Question: I'm trying to use 'GridControl' from DevExpress but I can't do the same thing I usually do in 'ListView' with a 'GridView' 'View'.
I did both aproach. Using 'DisplayMemberBinding' and 'CellTemplate'. Both show nothing. Code below (I removed some columns):
'''
<dxg:GridControl ItemsSource="{Binding}" Name="gridControl1">
<dxg:GridControl.Columns>
<dxg:GridColumn Header="Teste" DisplayMemberBinding="{Binding DataNascimento}"/>
<dxg:GridColumn Header="Nome">
<dxg:GridColumn.CellTemplate>
<DataTemplate>
<TextBlock Text="{Binding Nome}"/>
</DataTemplate>
</dxg:GridColumn.CellTemplate>
</dxg:GridColumn>
</dxg:GridControl.Columns>
<dxg:GridControl.View>
<dxg:TableView Name="tableView1" AutoWidth="True" />
</dxg:GridControl.View>
</dxg:GridControl>
'''
It is shown like this image:

You can see my columns but no data. I bound 3 items and it shows 3 rows. The data itself is bound but looks like the template was not shown.
I tried the same aproach of <URL> question but not work for me.
My class have 'INotifyPropertyChanged' and I used an 'ObservableCollection<T>' before bindind to the 'GridControl'.
The only way it works is if I remove almost all code and change the 'AutoPopulateColumns' to 'True'. But in some cases I want a custom format and cannot achieve with this option.
I did this in Design mode and works:
'''
<dxg:GridColumn FieldName="DataNascimento" Name="gridColumn3">
<dxg:GridColumn.EditSettings>
<dxe:TextEditSettings DisplayFormat="{}{0:dd/MM/yyyy HH:mm:ss}" />
</dxg:GridColumn.EditSettings>
</dxg:GridColumn>
'''
Tried the same aproach '@blindmeis' suggests with grid and it works like I spected:
'''
<DataGrid AutoGenerateColumns="False" Grid.Row="2" ItemsSource="{Binding}">
<DataGrid.Columns>
<DataGridTextColumn Binding="{Binding DataNascimento}" Header="Nascimento" />
<DataGridTextColumn Binding="{Binding Nome}" Header="Header" />
<DataGridTemplateColumn Header="Teste">
<DataGridTemplateColumn.CellTemplate>
<DataTemplate>
<TextBox Text="{Binding Nome}"/>
</DataTemplate>
</DataGridTemplateColumn.CellTemplate>
</DataGridTemplateColumn>
</DataGrid.Columns>
</DataGrid>
'''
Looks like this aproach works in both 'ListView' and 'DataGrid'. Unfortunately 'GridControl' behaves different.
Using '<dxg:GridColumn.EditSettings>' is the correct way?
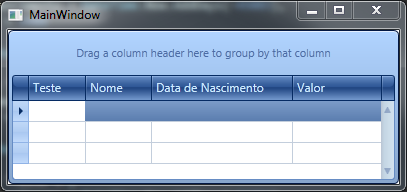
Answer: It end up in a more complicated problem.
As I had mention above in my edit 'TextEditSettings' did what I wanted in that particularly case. But as soon as I improved the code some bugs started to appear.
The problem I faced after that is mentioned <URL> at the official forum and I'm summarizing below:
## The real problem
I was using a base class for some reports and in those grids I was using theirs derivated classes.
The solution I had mention in my question works in a regular nom derivated class but I soon as I started to use properties from the base class and the derivated class some strange behavior started to happen.
By using the 'TextEditSettings' with 'FieldName' I could format the data and show its summary for properties in the derivated class but for properties in the base class it did not work.
So I changed to 'DisplayMemberBinding' and it worked with all properties but the summary stopped work.
## The solution
To make format option available for properties from your class properties inherited to make summary work properly you must use like this:
> : Don't know if all those properties in the 'TableView' are really necessary but since this control is very sensitive to changes with them I keep them all just to make clear what worked for me.
'''
<dxg:GridControl ItemsSource="{Binding MyObservableCollection}">
<dxg:GridControl.Columns>
<dxg:GridColumn DisplayMemberBinding="{Binding Percent}"
FieldName="Percent"
Header="%">
<dxg:GridColumn.EditSettings>
<dxe:TextEditSettings DisplayFormat="F2" />
</dxg:GridColumn.EditSettings>
</dxg:GridColumn>
</dxg:GridControl.Columns>
<dxg:GridControl.View>
<dxg:TableView AllowSorting="False"
ShowTotalSummary="True"
FilterEditorShowOperandTypeIcon="True"
NavigationStyle="Row"
MultiSelectMode="None"
AllowColumnFiltering="False"
AllowDateTimeGroupIntervalMenu="False"
AllowEditing="False"
AllowFilterEditor="False"
AllowGrouping="False"
ClipboardCopyAllowed="False"
ShowGroupPanel="False" />
</dxg:GridControl.View>
<dxg:GridControl.TotalSummary>
<dxg:GridSummaryItem FieldName="Percent"
DisplayFormat="F2"
SummaryType="Sum" />
</dxg:GridControl.TotalSummary>
</dxg:GridControl>
'''
In this case it will work in the 'Percent'property that was inherited. The 'DisplayMemberBinding' will make it work for the 'TextEditSettings' and the 'FieldName' in the 'GridColumn' is used to make summary get that property in 'GridSummaryItem'.